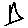
Label: star